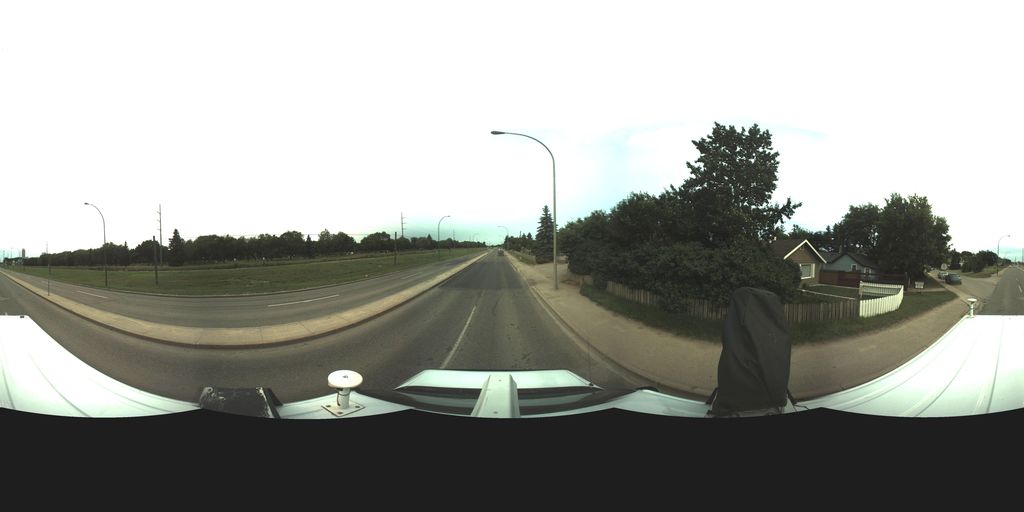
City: saskatoon